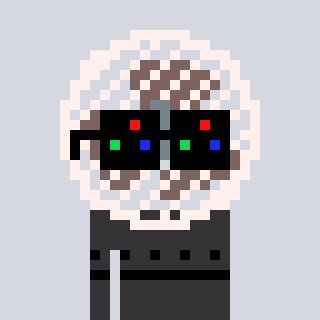
a pixel art character with square black sunglasses, a fan-shaped head and a grayscale-colored body on a cool background